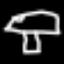
Label: mushroom